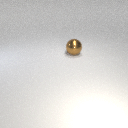
large brown metal sphere